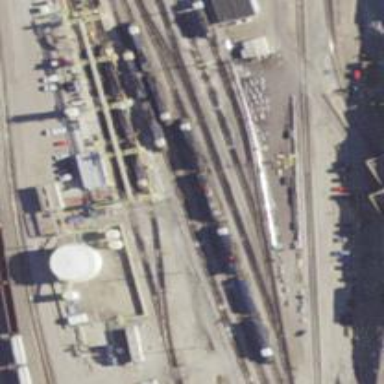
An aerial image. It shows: Railway yard in service.